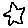
Label: star